Question: I have a table with the following structure
'''
GUID uniqueidentifier with default value newid(), and set as primary key
ID int
Description varchar(max)
'''
I created an Entity Model using visual studio, and generated the views for editing/deleting etc (mvc scaffolding)
The problem is with "Editing", when I click that link, the appropriate form is showed with the correct data, but the "save" button doesn't work at all. Please note that other links (delete,create,details) work perfectly..
So, when I click the "Edit" link, the url is
<URL>
and the form is displayed correctly, but the save button doesn't work, no network activity happens. Is something particular about using uniqueidentifers as primary key?
Thanks
---Code---
'''
@using (Html.BeginForm()) {
@Html.ValidationSummary(true)
<fieldset>
<legend>Domain</legend>
@Html.HiddenFor(model => model.GUID)
@Html.HiddenFor(model => model.ID)
<div class="editor-label">
@Html.LabelFor(model => model.Description)
</div>
<div class="editor-field">
@Html.EditorFor(model => model.Description)
@Html.ValidationMessageFor(model => model.Description)
</div>
<p>
<input type="submit" value="Save" />
</p>
</fieldset>
}
<div>
@Html.ActionLink("Back to List", "Index")
</div>
'''
--AdminController.cs--
// GET: /Admin/Edit/5
'''
public ActionResult Edit(Guid id)
{
Domain domain = db.Domains.Single(d => d.GUID == id);
return View(domain);
}
//
// POST: /Admin/Edit/5
[HttpPost]
public ActionResult Edit(Domain domain)
{
if (ModelState.IsValid)
{
db.Domains.Attach(domain);
db.ObjectStateManager.ChangeObjectState(domain, EntityState.Modified);
db.SaveChanges();
return RedirectToAction("Index");
}
return View(domain);
}
'''
In response to a comment by ZippyV, I added the following code in Edit.cshtml
'''
<div class="editor-label">
@Html.LabelFor(model => model.ID)
</div>
<div class="editor-field">
@Html.EditorFor(model => model.ID)
@Html.ValidationMessageFor(model => model.ID)
</div>
'''
to my surprise (or ignorance) - the GUID is being shown instead of ID

and apart from that - when I enter a value in that field (1,2 or any integer), I still get the message "The field ID must be a number."
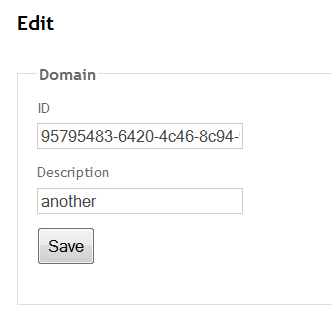
Answer: The problem comes from the fact that you have a property called ID on your view model:
'''
public class Domain
{
public int ID { get; set; }
...
}
'''
and at the same time you have a route parameter called 'id' in your 'Edit' controller action:
'''
public ActionResult Edit(Guid id)
{
...
}
'''
Now here's what happens: The Html helpers (such as TextBoxFor, HiddenFor, ...) always first looks in the model state when binding a value (i.e. query string parameters, route values) and only at the end it looks at the value in the model. That's how all Html helpers work and it is by design.
So you have the following:
'''
@Html.HiddenFor(model => model.ID)
'''
The ID is taken from the model but from your Route data (which is a Guid as specified in your action parameter). That's why it is very dangerous to use properties in the view model and action parameters that have the same name.
One possible workaround would be to rename your action parameter to something else:
'''
public ActionResult Edit(Guid domainId)
{
Domain domain = db.Domains.Single(d => d.GUID == domainId);
return View(domain);
}
'''
Of course now your routes might need to be adapted or use query string parameters: 'controller/edit?domainId=d578b4b7-48ec-4846-8a49-2120c17b6441' to invoke the Edit action.